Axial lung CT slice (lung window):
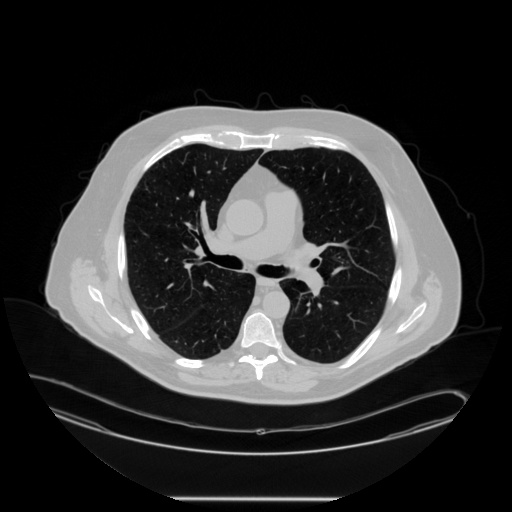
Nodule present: no